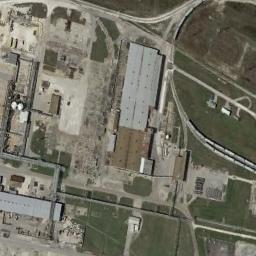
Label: industrial_area